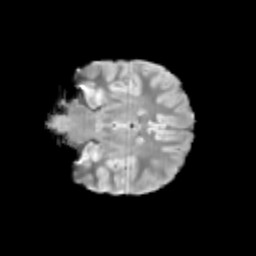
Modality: T2w
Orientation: coronal
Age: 12
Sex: female
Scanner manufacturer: siemens
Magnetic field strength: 3 T
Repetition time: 3.8 s
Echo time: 0.07 s